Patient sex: M
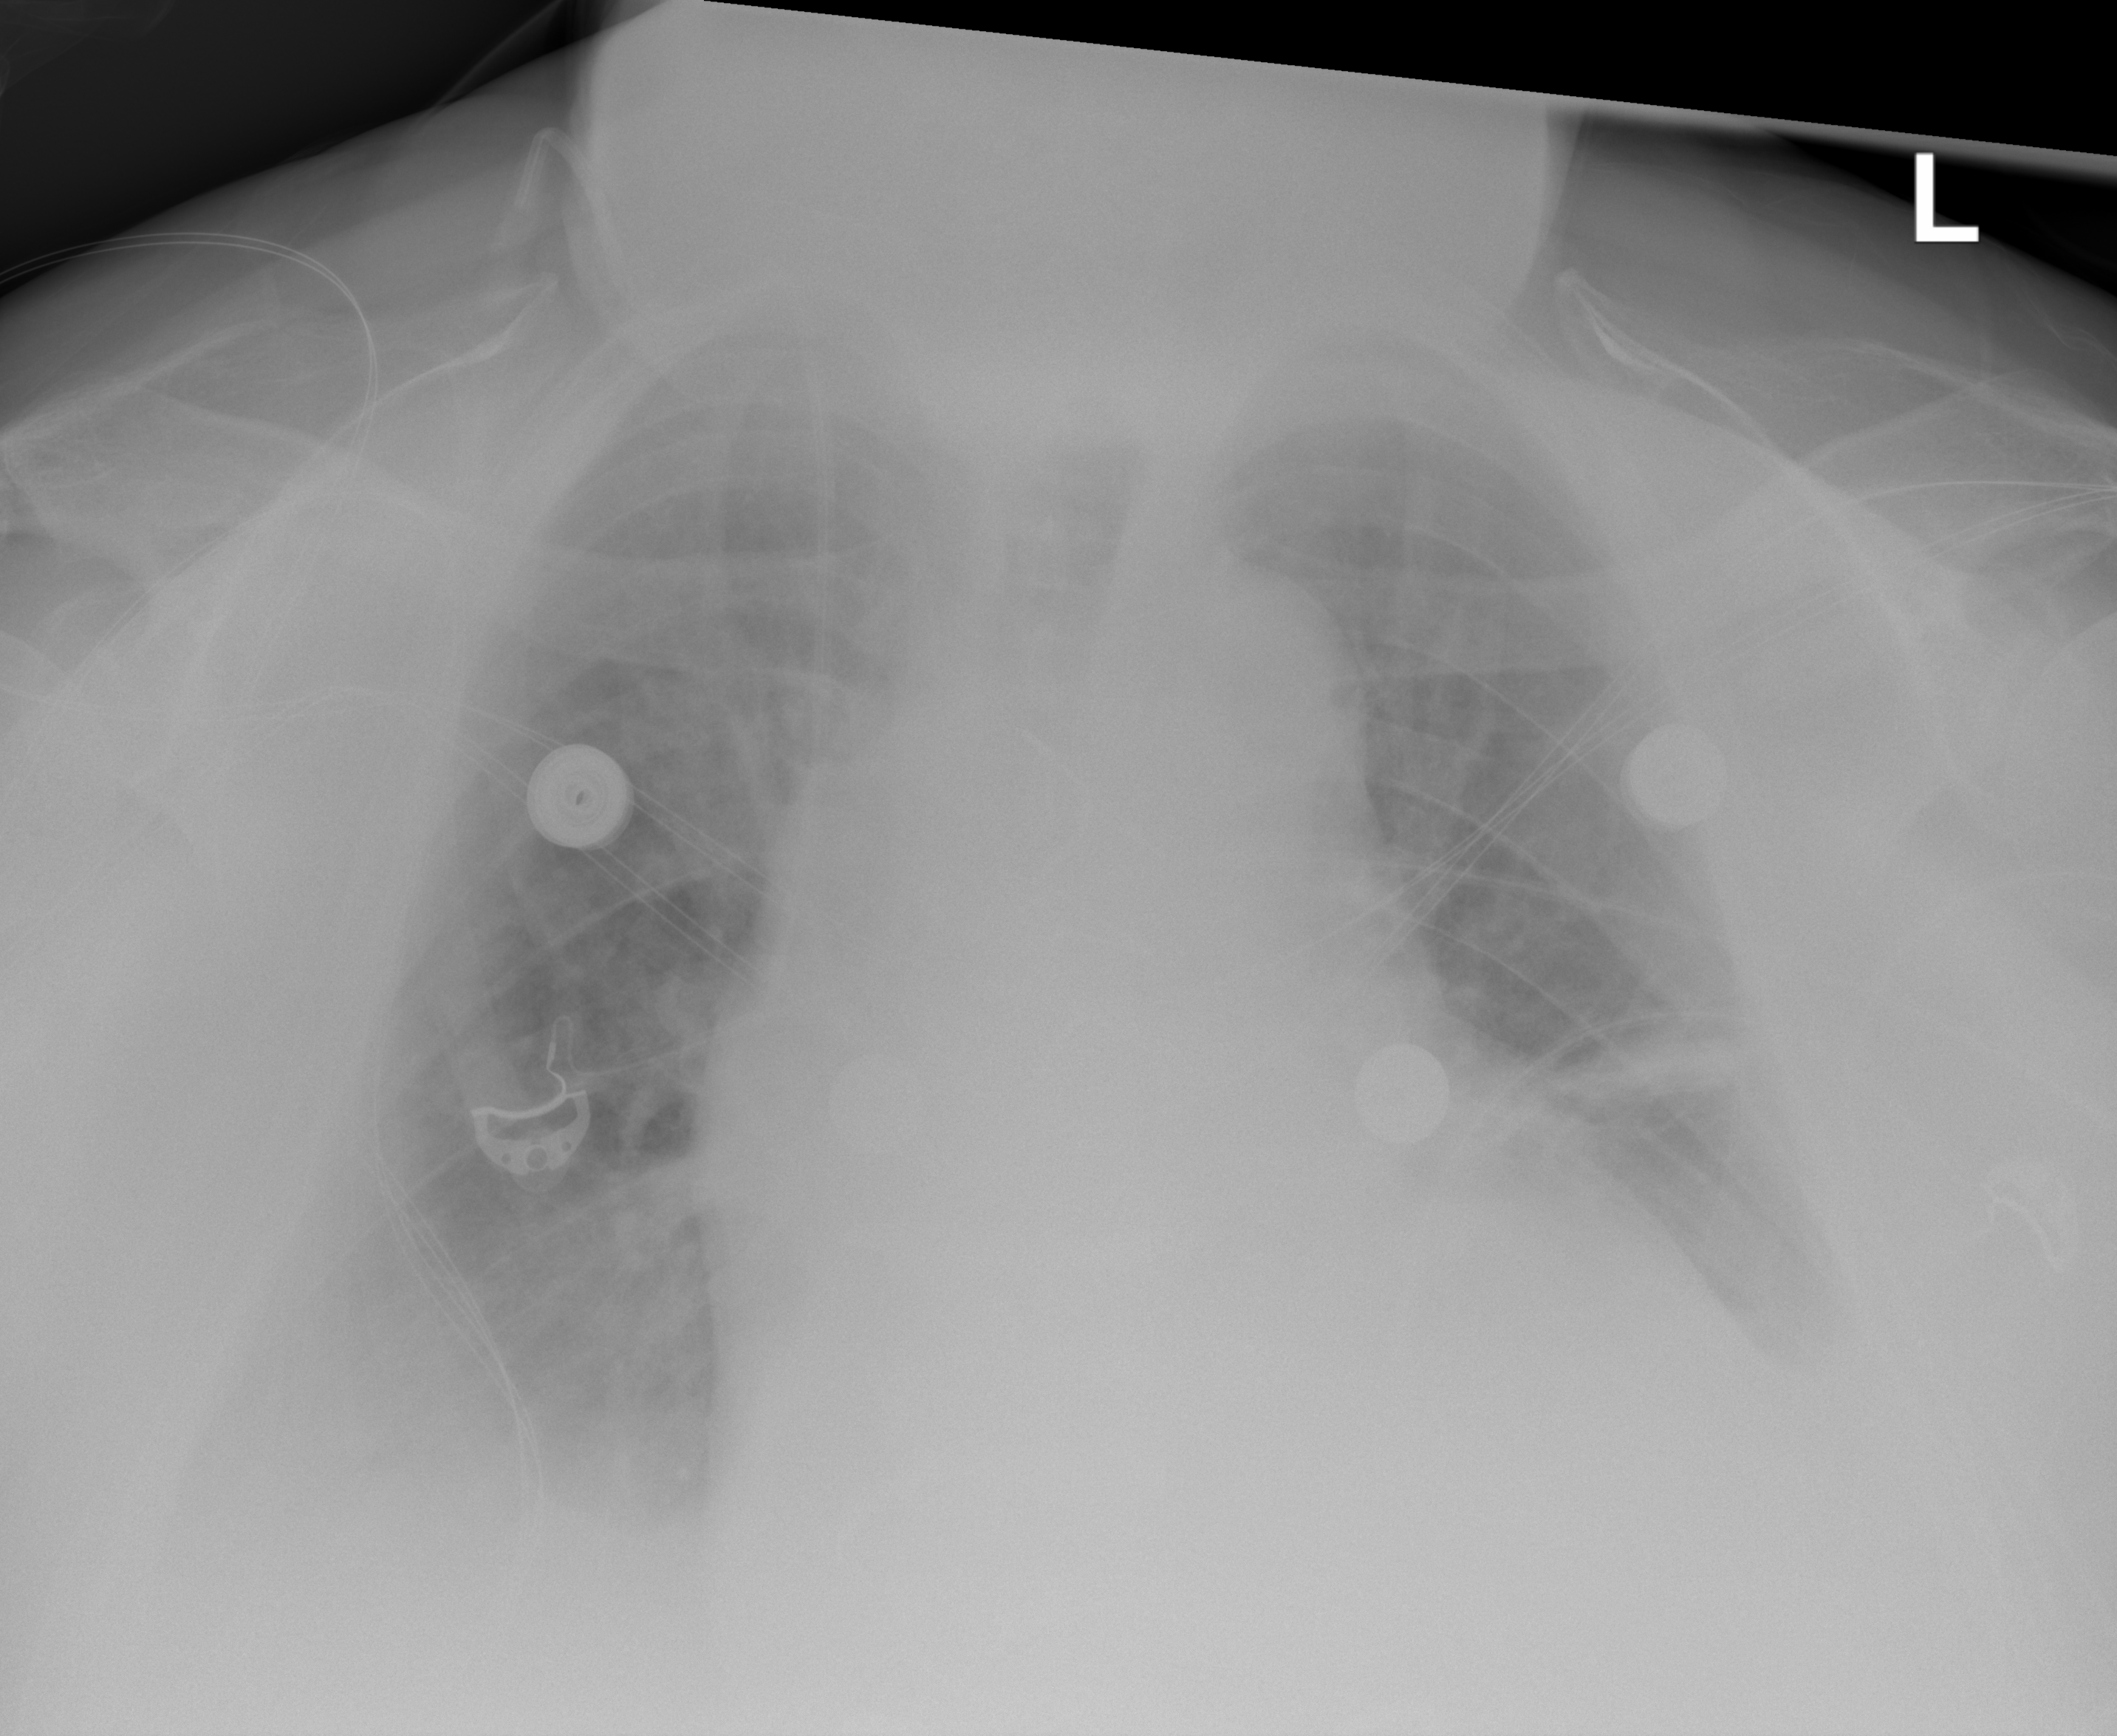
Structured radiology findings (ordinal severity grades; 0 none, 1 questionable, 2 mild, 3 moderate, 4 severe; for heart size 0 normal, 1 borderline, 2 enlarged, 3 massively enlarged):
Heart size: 2
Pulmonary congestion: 2
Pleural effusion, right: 3
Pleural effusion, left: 3
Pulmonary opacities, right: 0
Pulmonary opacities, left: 0
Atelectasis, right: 3
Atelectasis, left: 3